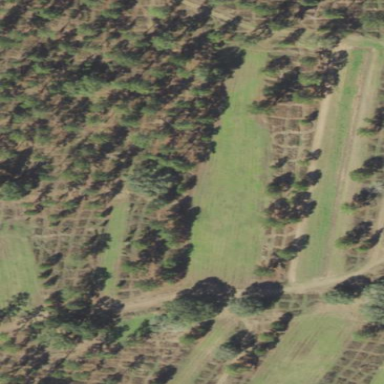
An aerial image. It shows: Orchard.